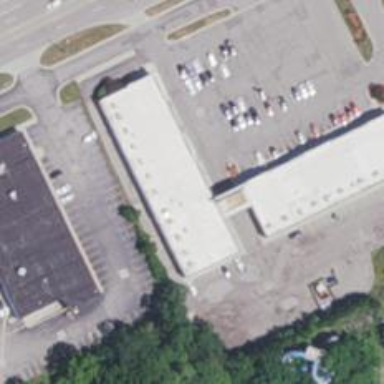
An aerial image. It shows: Post office.